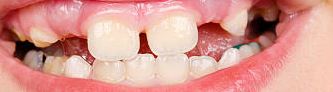
Condition: hypodontia